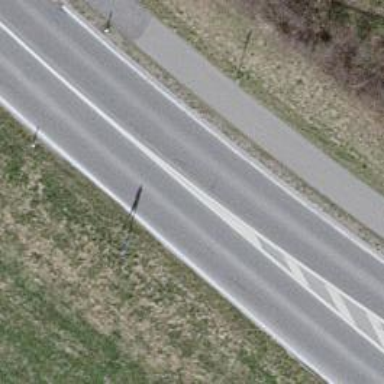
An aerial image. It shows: Primary highway with cycle track on the right side.